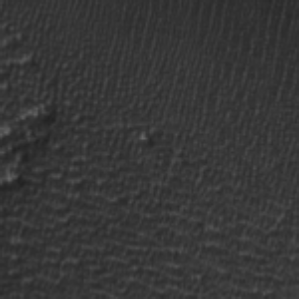
Label: frost